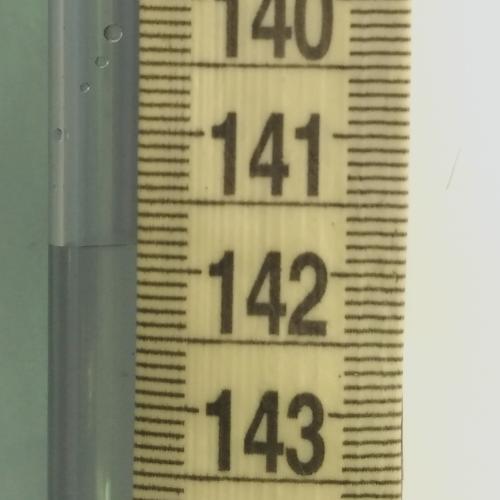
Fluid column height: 141.8 cm